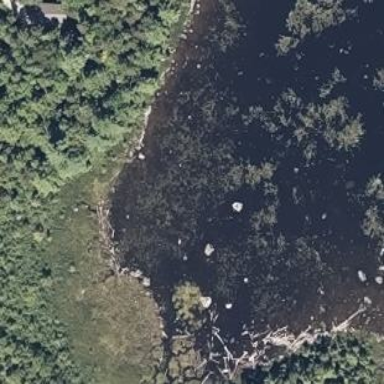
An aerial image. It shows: Bog wetland.